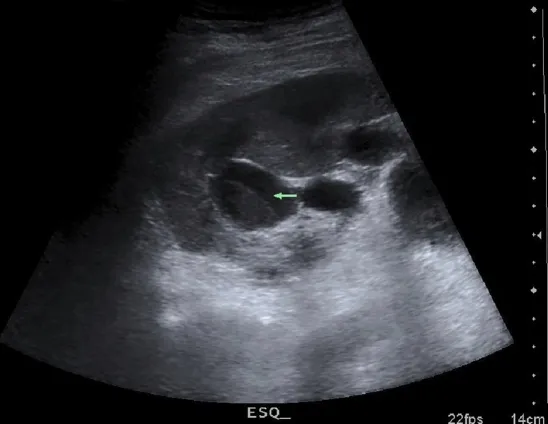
Ultrasonogram of the left kidney showing a hyperechoic mass in the renal calyx with no posterior shadow cone.
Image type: radiology (ultrasound)